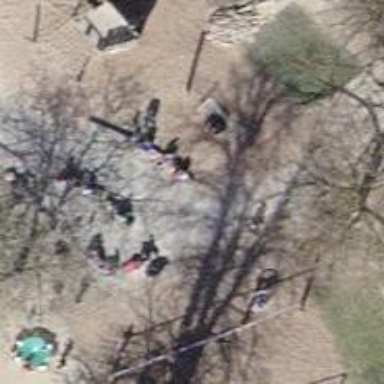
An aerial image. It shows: Bench.